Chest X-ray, PA view. Patient: 25 years old, sex F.
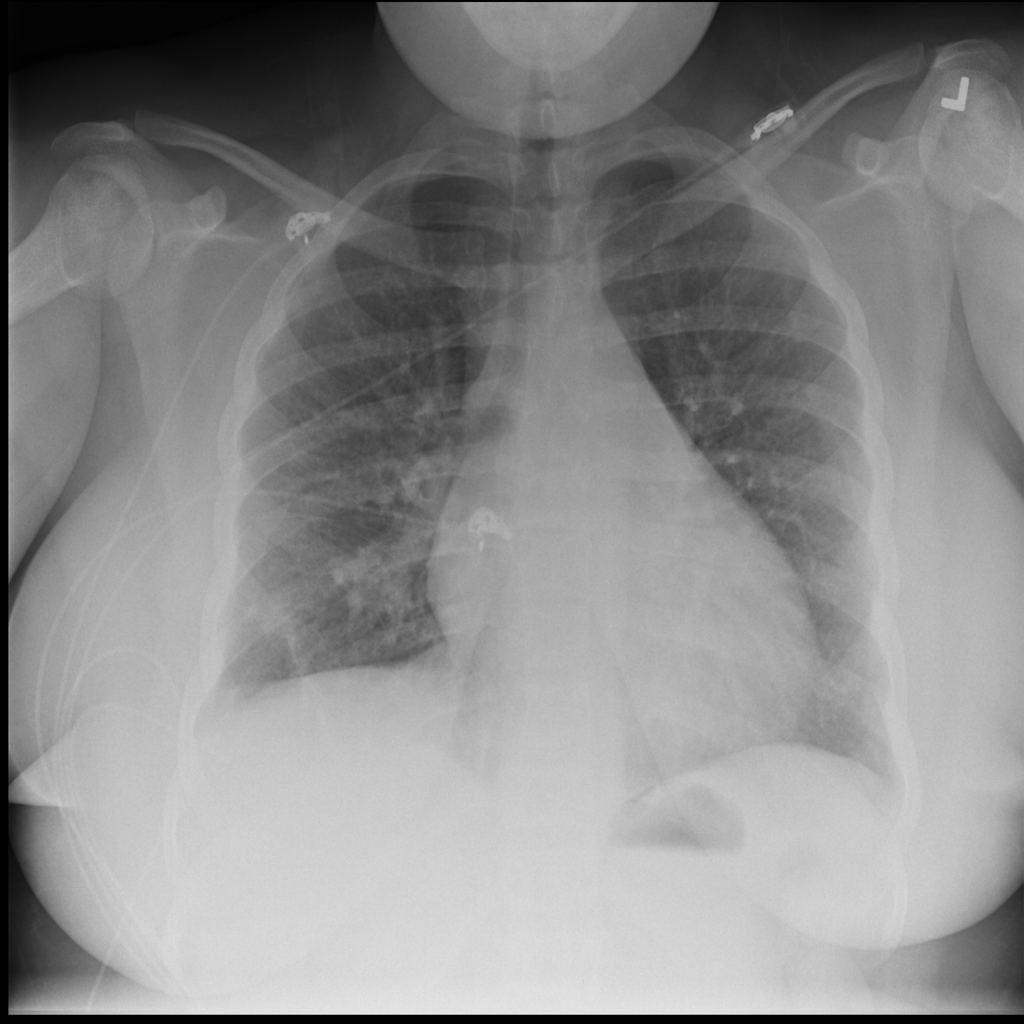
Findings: Cardiomegaly